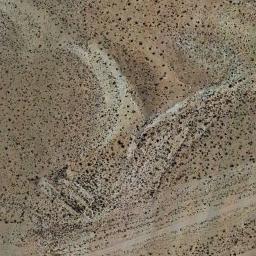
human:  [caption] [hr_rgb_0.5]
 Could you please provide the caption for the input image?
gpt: A lot of small chaparrals grow in the desert and some roads go through the desert .

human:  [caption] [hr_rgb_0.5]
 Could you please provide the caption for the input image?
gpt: The chaparral is consist of many bushes on the desert .

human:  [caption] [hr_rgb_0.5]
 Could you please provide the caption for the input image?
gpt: There is a winding path in the jungle .

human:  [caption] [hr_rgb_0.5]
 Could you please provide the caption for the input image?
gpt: Chaparral is evenly distributed on the sand and the rock layer and there is a road in the sand .

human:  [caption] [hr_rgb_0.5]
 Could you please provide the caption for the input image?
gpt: There is a dirt road in the chaparral .